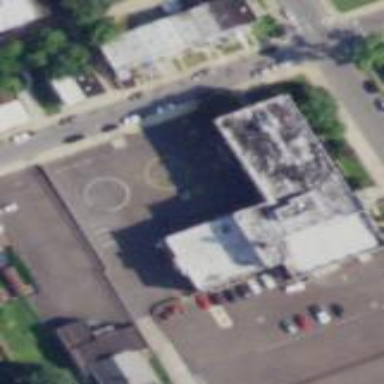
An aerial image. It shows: Elementary school.